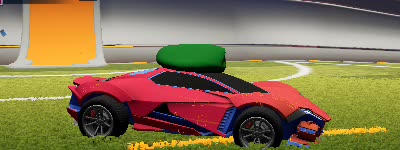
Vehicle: werewolf